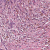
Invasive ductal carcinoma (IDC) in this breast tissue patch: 0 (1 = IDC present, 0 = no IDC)